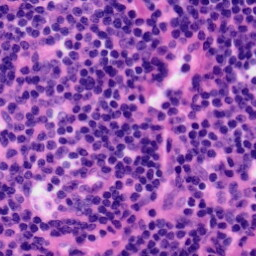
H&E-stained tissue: Tonsil